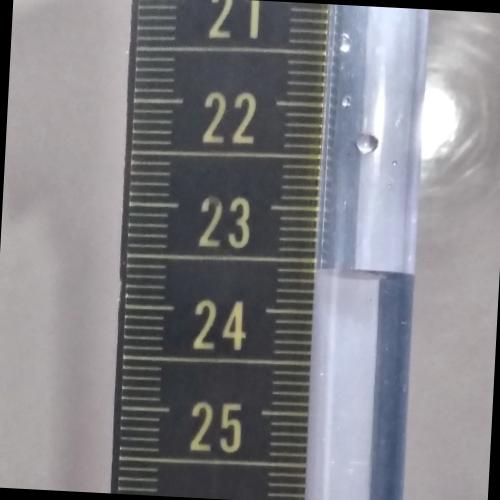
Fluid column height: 23.6 cm